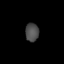
Tissue: lung
Cell type: Endothelial cells
Senescence score: 0.5415
Nuclear area (px): 243
Mean DAPI intensity: 75.317